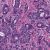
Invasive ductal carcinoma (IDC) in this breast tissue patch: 1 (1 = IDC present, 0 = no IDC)